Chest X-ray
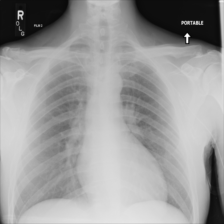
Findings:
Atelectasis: negative
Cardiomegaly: negative
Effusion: negative
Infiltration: negative
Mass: negative
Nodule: positive
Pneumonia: negative
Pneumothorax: negative
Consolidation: negative
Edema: negative
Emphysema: negative
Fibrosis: negative
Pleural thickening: negative
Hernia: negative